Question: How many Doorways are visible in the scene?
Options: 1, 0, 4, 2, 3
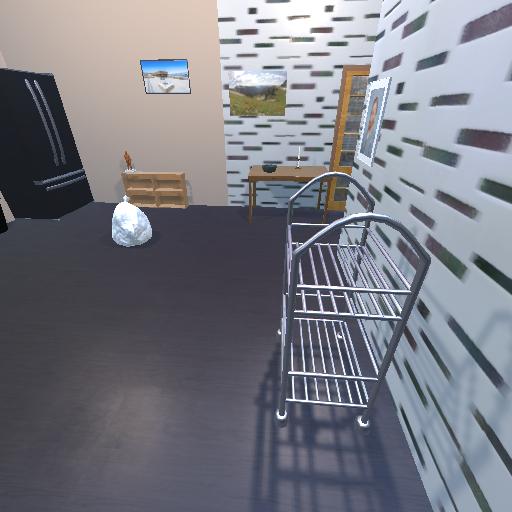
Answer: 1